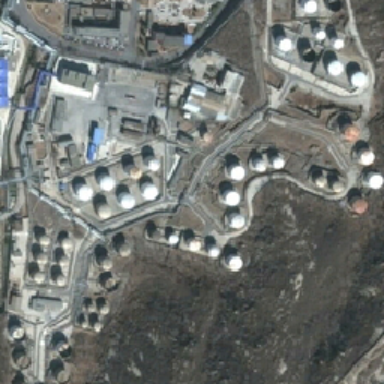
The tanker was loaded with a large number of tanks in the dark .